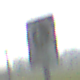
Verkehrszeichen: EndeFussgaengerzone
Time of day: MorningAfternoon
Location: Outdoor (Special)
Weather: Clear
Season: NotSpecified
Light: Natural